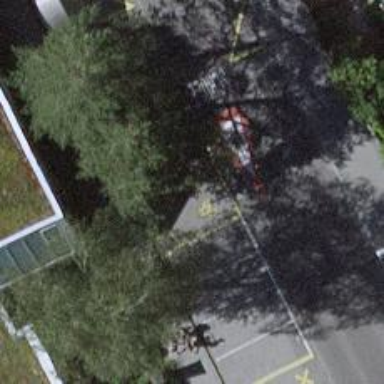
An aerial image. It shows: Bicycle parking area with rack.